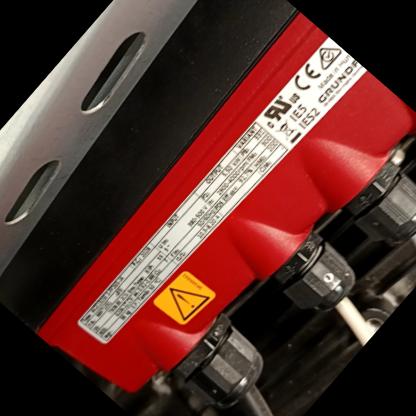
Klasa: tabliczka-znamionowa